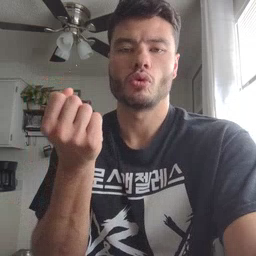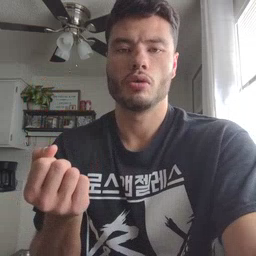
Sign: drawer